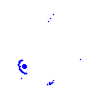
Particle: electron